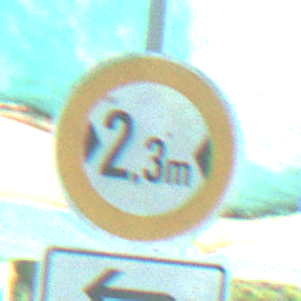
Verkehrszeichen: TatsaechlicheBreite2Komma3
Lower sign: RichtungsangabeDurchPfeile2
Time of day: MorningAfternoon
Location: Roofed (Special)
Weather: PartlyCloudy
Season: NotSpecified
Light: Natural